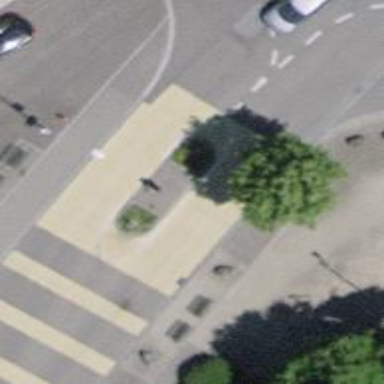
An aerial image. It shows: Zebra crossing on the road.